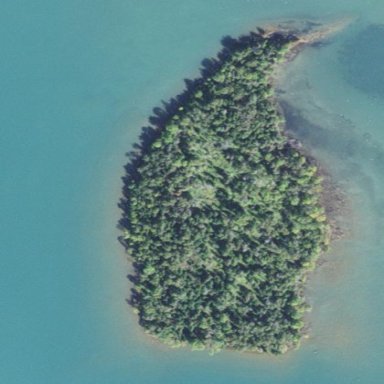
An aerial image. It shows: Islet.